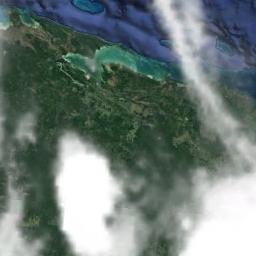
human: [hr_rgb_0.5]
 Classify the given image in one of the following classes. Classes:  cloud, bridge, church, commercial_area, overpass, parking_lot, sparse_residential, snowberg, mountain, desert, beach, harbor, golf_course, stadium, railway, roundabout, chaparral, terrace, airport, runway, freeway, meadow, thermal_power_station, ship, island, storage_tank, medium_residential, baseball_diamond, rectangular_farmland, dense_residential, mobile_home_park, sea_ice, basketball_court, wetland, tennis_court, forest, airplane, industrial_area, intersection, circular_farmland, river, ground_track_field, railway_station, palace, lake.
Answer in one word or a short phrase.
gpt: cloud